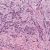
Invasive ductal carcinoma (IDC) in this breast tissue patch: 1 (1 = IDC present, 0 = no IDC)